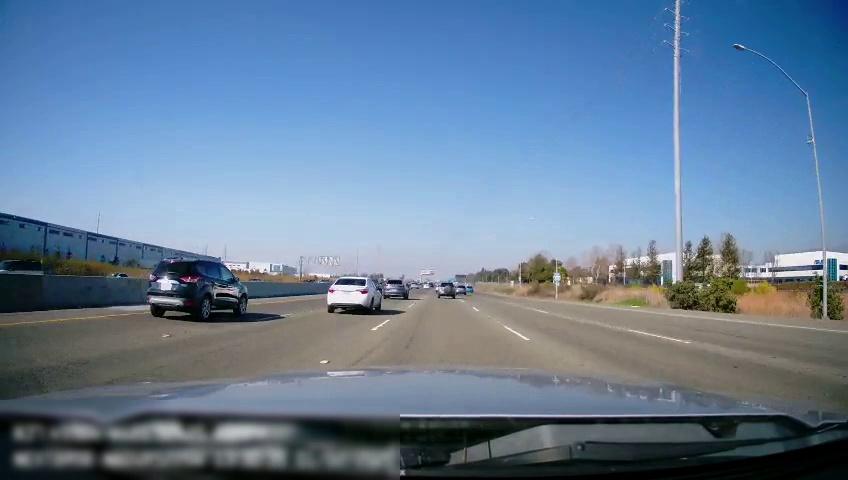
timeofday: Day
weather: Sunny
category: Drivable Space
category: Vehicles | SUV
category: Vehicles | Car
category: Vehicles | Car
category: Vehicles | Car
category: Vehicles | Car
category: Vehicles | SUV
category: Vehicles | SUV
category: Vehicles | Truck
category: Vehicles | SUV
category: Vehicles | SUV
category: Vehicles | SUV
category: Vehicles | Car
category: Lanes | Current Lane
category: Lanes | Current Lane
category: Lanes | Alternate Lane
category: Lanes | Alternate Lane
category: Lanes | Alternate Lane
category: Lanes | Alternate Lane
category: Traffic | Signs
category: Traffic | Signs